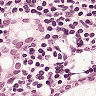
Metastatic tissue present: yes